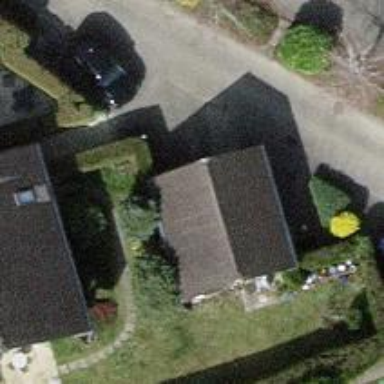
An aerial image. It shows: Garage.